Question: See working example at <URL>, the green square moves to a different location. I thought it was a bug in the browser but when it worked the same way in IE8, FF and Chrome, it seems this behavior is normal.
Why does the div change position when browser window was resized in that manner?

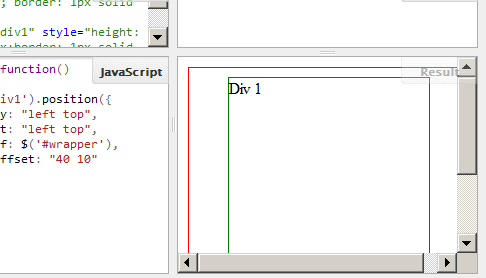
Answer: Try adding collision: "none" to the list of arguments for position. i.e.
'''
$(document).ready(function() {
$('#div1').position({
my: "left top",
at: "left top",
of: $('#wrapper'),
offset: "40 10",
collision: "none"
});
});
'''
See the jquery documentation:
<URL>